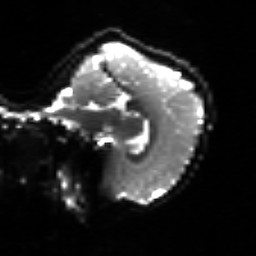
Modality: sbref
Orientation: sagittal
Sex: female
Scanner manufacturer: siemens
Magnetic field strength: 3 T
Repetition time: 5 s
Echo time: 0.071 s